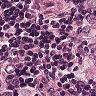
Metastatic tissue present: yes